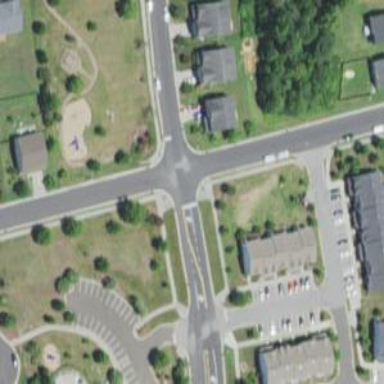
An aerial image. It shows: Unmarked crossing on footway.